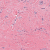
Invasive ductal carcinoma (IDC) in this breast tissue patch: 0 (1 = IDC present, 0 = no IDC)